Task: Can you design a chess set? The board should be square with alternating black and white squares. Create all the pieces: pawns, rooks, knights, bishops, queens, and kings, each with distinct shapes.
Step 4052:
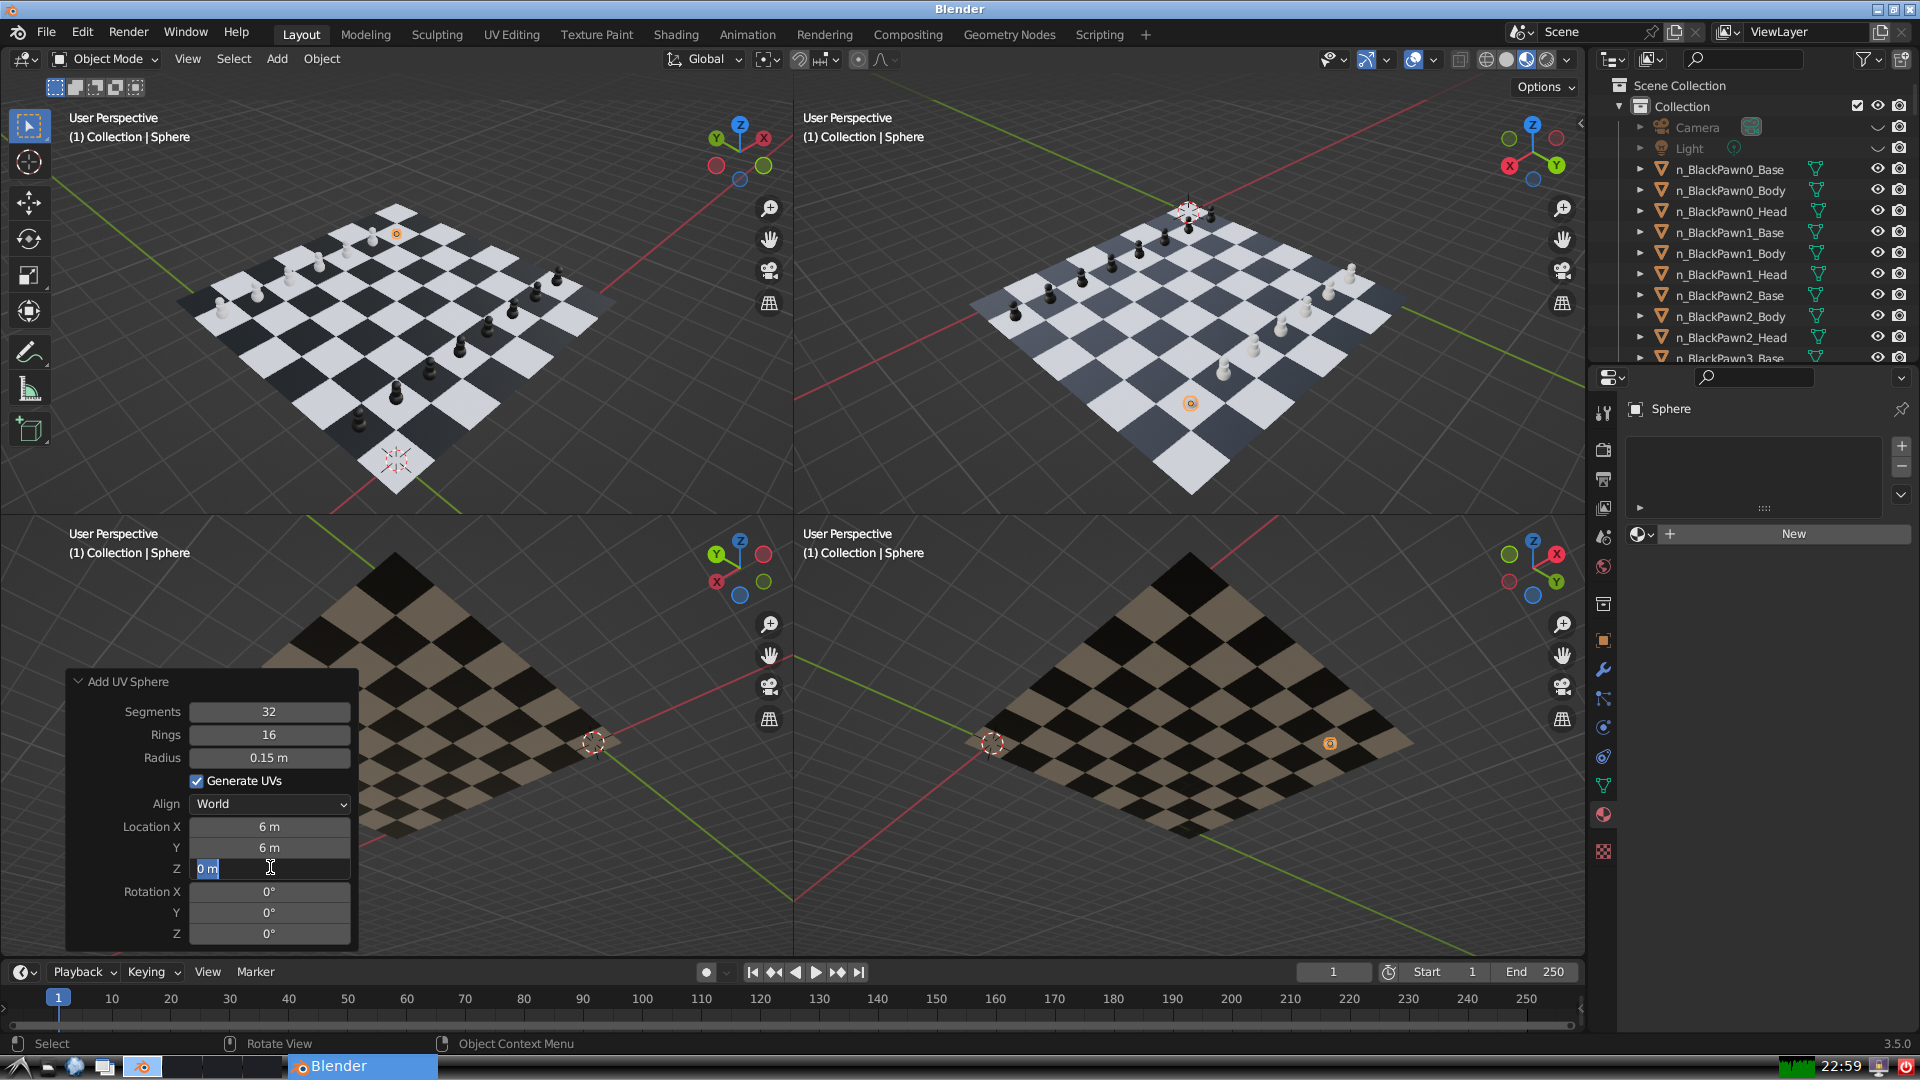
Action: input_text: 0.15